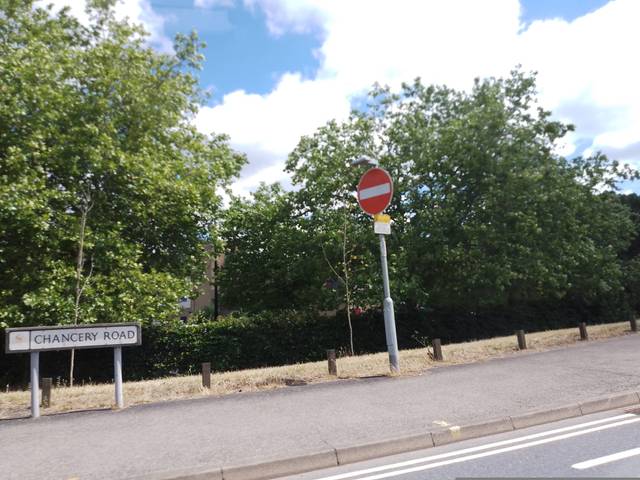
Region: United Kingdom
Coordinates: 52.053, 1.145